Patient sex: M
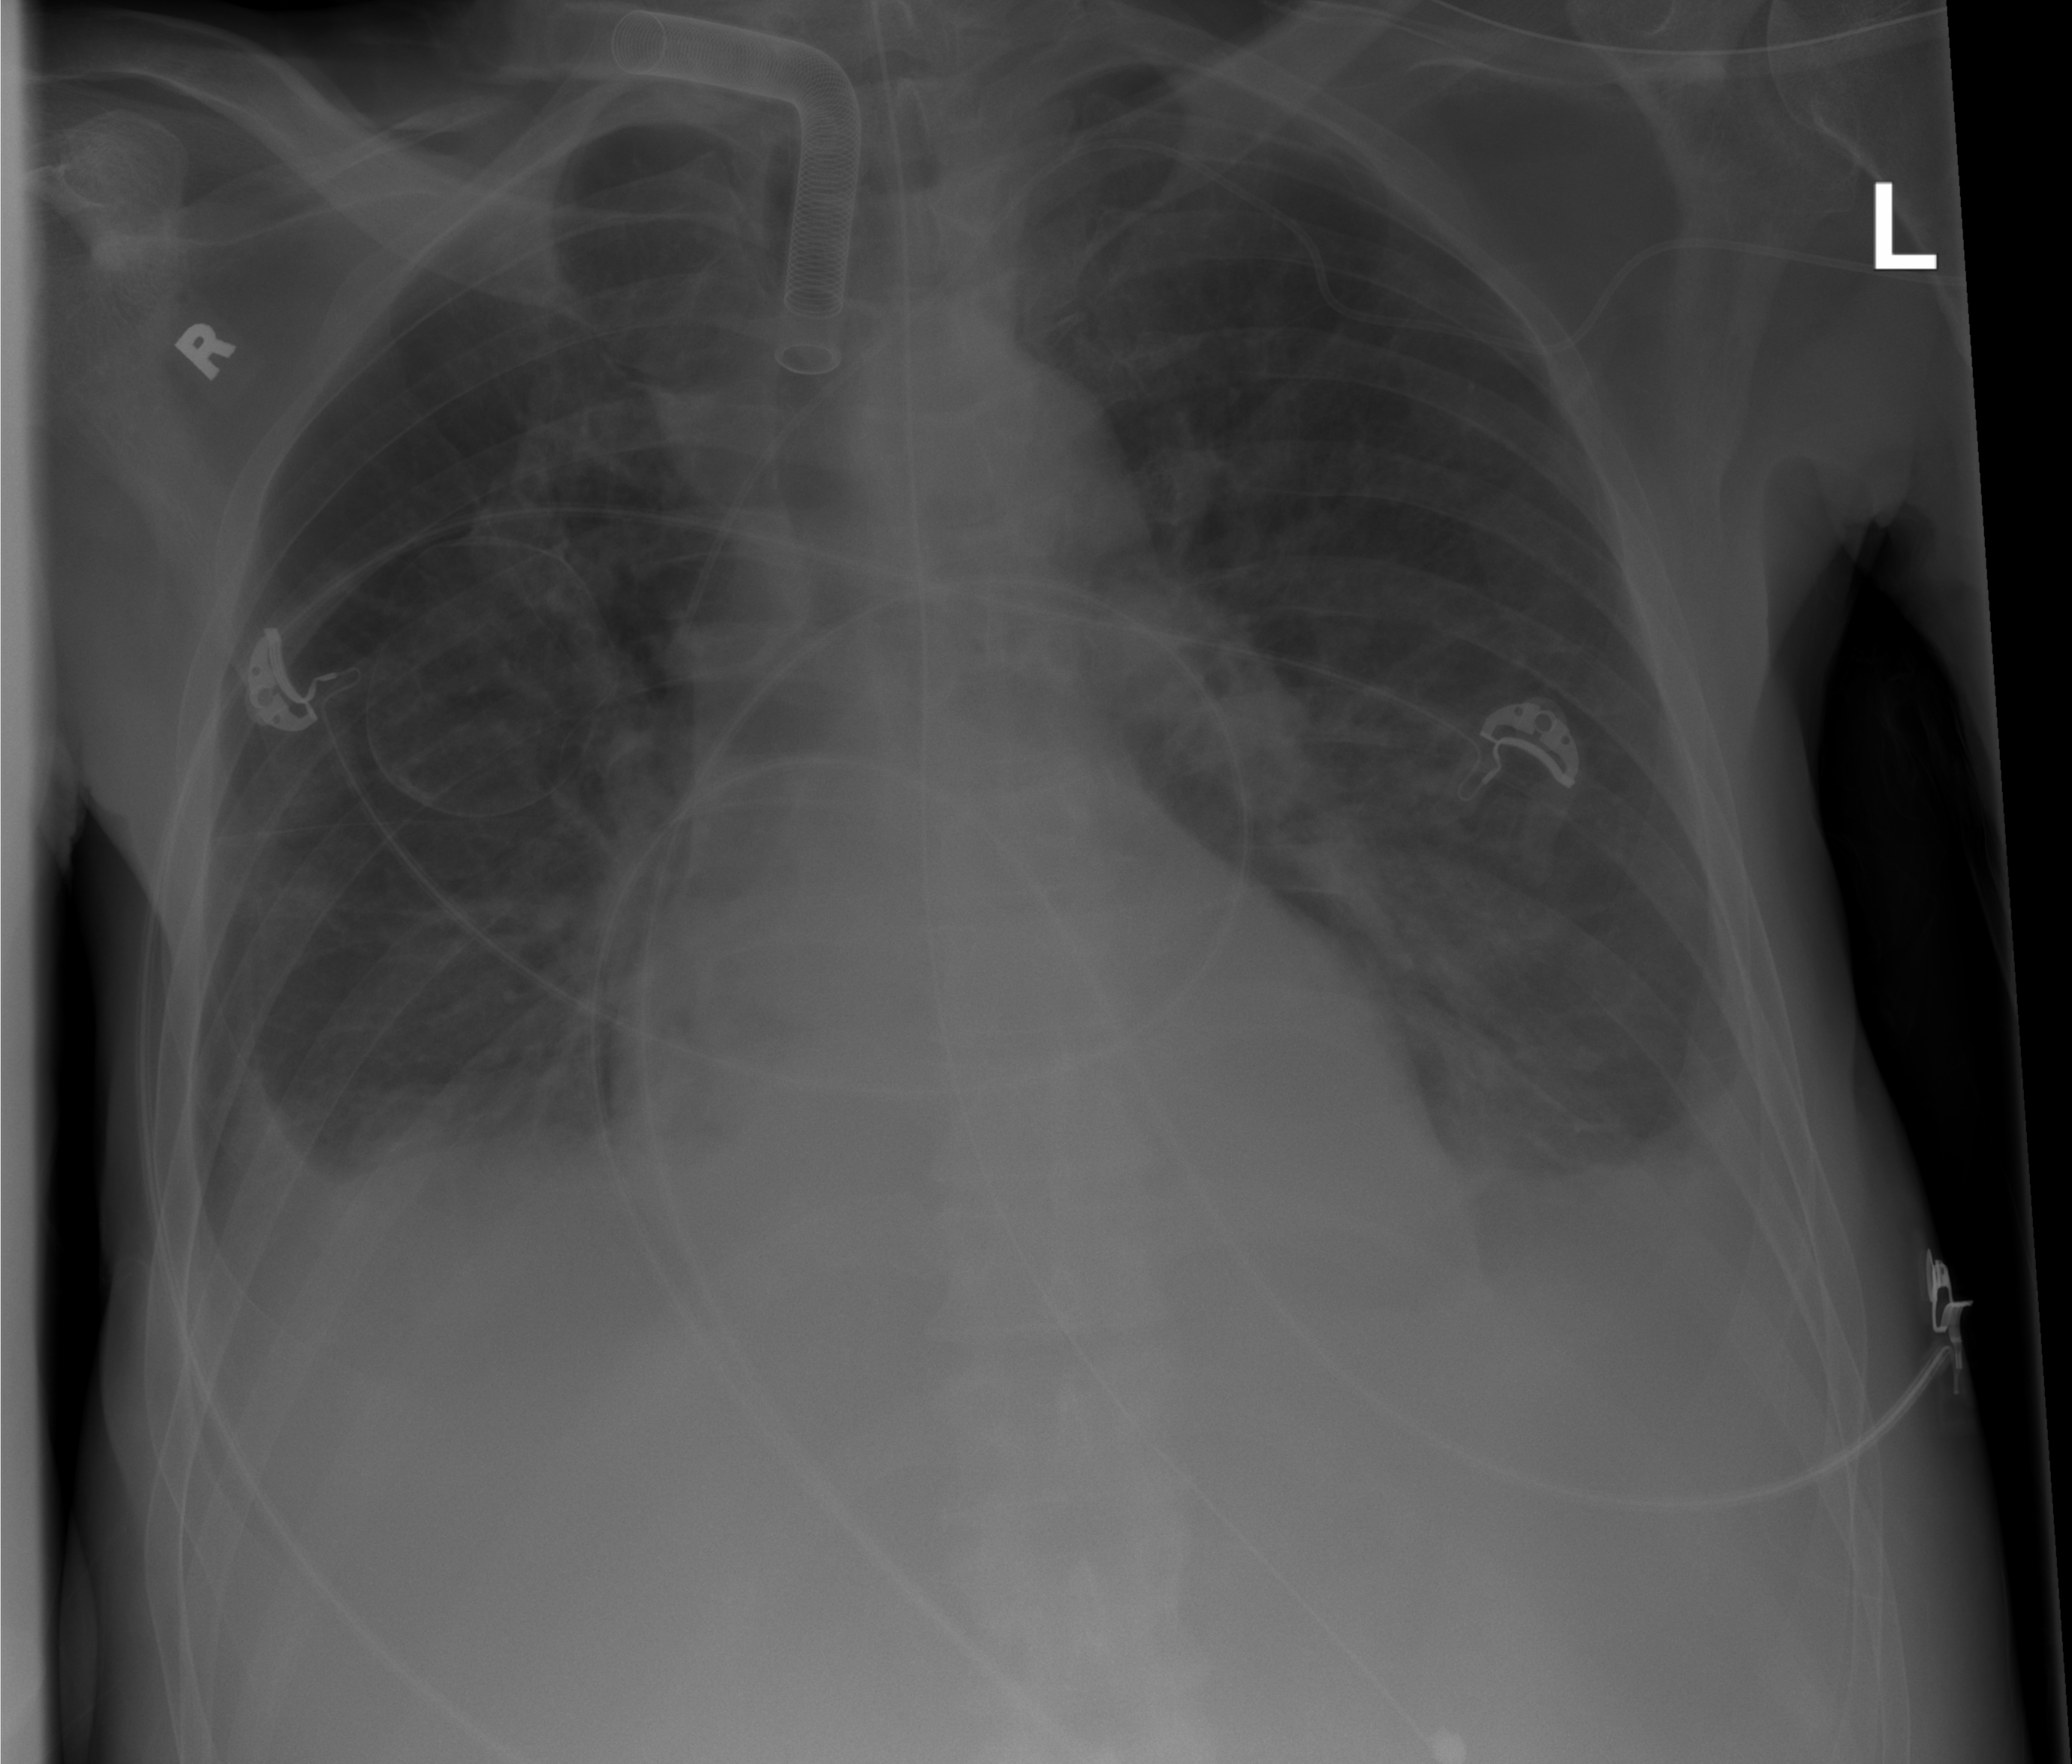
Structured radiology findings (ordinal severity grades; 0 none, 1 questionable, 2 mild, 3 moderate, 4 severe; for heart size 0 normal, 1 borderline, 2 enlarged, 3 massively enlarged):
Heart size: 0
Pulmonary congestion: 2
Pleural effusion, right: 2
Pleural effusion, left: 2
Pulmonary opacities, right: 1
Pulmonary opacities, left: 2
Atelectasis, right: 2
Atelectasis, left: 2